Interaction volume radius: 10 \u00c5
Interaction volume height: 10 \u00c5
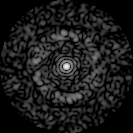
Disorder parameter: 0.8225